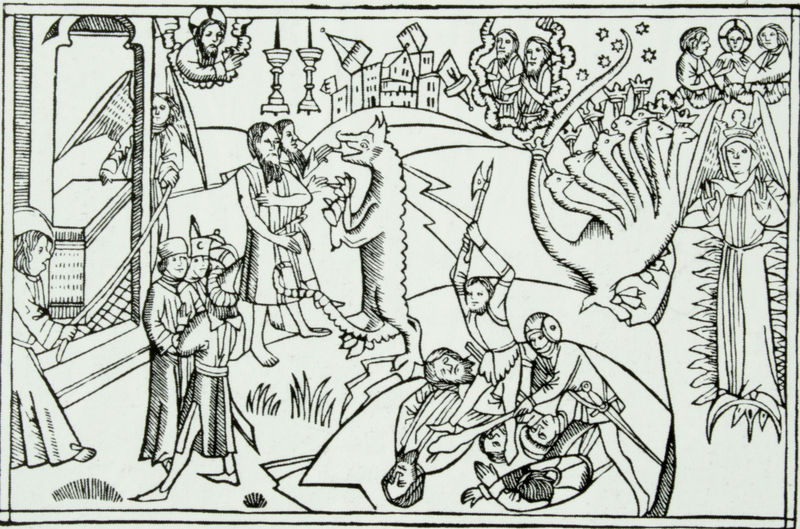
Titel: Vermessung des Tempels/Der siebenköpfige Drache und das Apokalyptische Weib
Institution: (Seriendruck)
Schlagwörter: berg, feuer, flügel, gott, himmel, kampf, kopf, mann, weiß, wolf, frauen, kirchturm, landschaft, menschen, stadt, fenster, frau, grau, hintergrund, holz, hut, hüte, köpfe, männer, schwarz, skizze, strasse, symbol, szene, tisch, zeichnung, dach, gebäude, gras, haus, hund, schloss, tier, tiere, weg, wiese, wolke, gericht, mützen, architektur, geschichte, henker, hinrichtung, mord, rahmen, sockel, stehen, tod, tot, gräser, häuser, hügel, gitter, schnur, krone, ohren, turm, engel, garten, schwanz, holzschnitt, papier, ruhe, bogen, abstrakt, dächer, grafik, graphik, linien, angst, gewalt, krieg, schlacht, zerstörung, aufrecht, kerzen, leuchter, fallen, tor, gruppen, klinge, becher, tusche, mond, buch, burg, türme, stern, flammen, linie, seil, druck, mondsichel, schnitt, schwarz-weiß, sterne, hochdruck, schraffur, stich, seite, illustration, satire, schwert, schwerter, durcheinander, soldat, waffe, panik, helm, hauben, beten, dämon, rathaus, ritter, sieg, buchseite, kerzenleuchter, heiligenschein, handwerk, sarg, tischler, quader, nimbus, christus, grab, jesus, axt, apokalypse, hölle, teufel, fabel, wesen, ermordung, mittelalter, segnen, weihrauch, echse, heiliger, marktplatz, büschel, heilige, abendmahl, töten, maria, beil, bär, schlagen, miniatur, szenen, erschlagen, kelche, ungeheuer, türkei, drachen, persiflage, drache, ermorden, falle, erlösung, symbole, drachentöter, georg, heiliger georg, steinbank, zerfall, monster, hydra, untier, vielköpfig, kronen, einblattdruck, dreifaltigkeit, kreuznimbus, königing, martyrium, folter, jungfrauen, galgen, fabeltiere, biest, drachenschwanz, untiere, männeer, schristus, enthaupten, himmelreich, umsturz, mehrköpfig, azt, erzählbilde, heilih´genschein, hinrichtungen, metamorphose des ovid, neunköpfig, sakophag, schweter, stasdt, steinsark, tötung, ungetüm, zwerstörung, esus, mrau, akse, frache, dracke, wildes, mondsiche, dramche